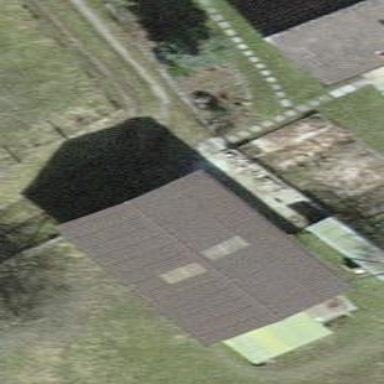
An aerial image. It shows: Farm auxiliary building.